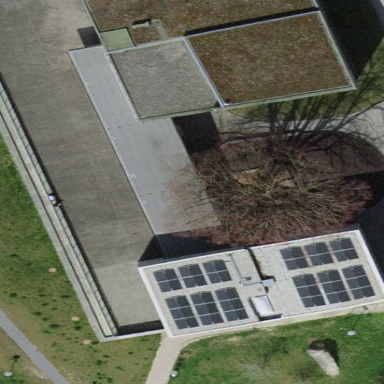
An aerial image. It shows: College building.